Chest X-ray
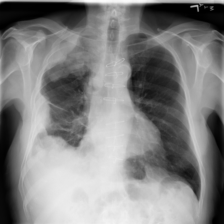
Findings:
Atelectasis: negative
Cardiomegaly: negative
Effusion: negative
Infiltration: negative
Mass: positive
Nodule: negative
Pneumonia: negative
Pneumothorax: negative
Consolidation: positive
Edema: negative
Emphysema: negative
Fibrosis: negative
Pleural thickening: negative
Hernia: negative